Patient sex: M
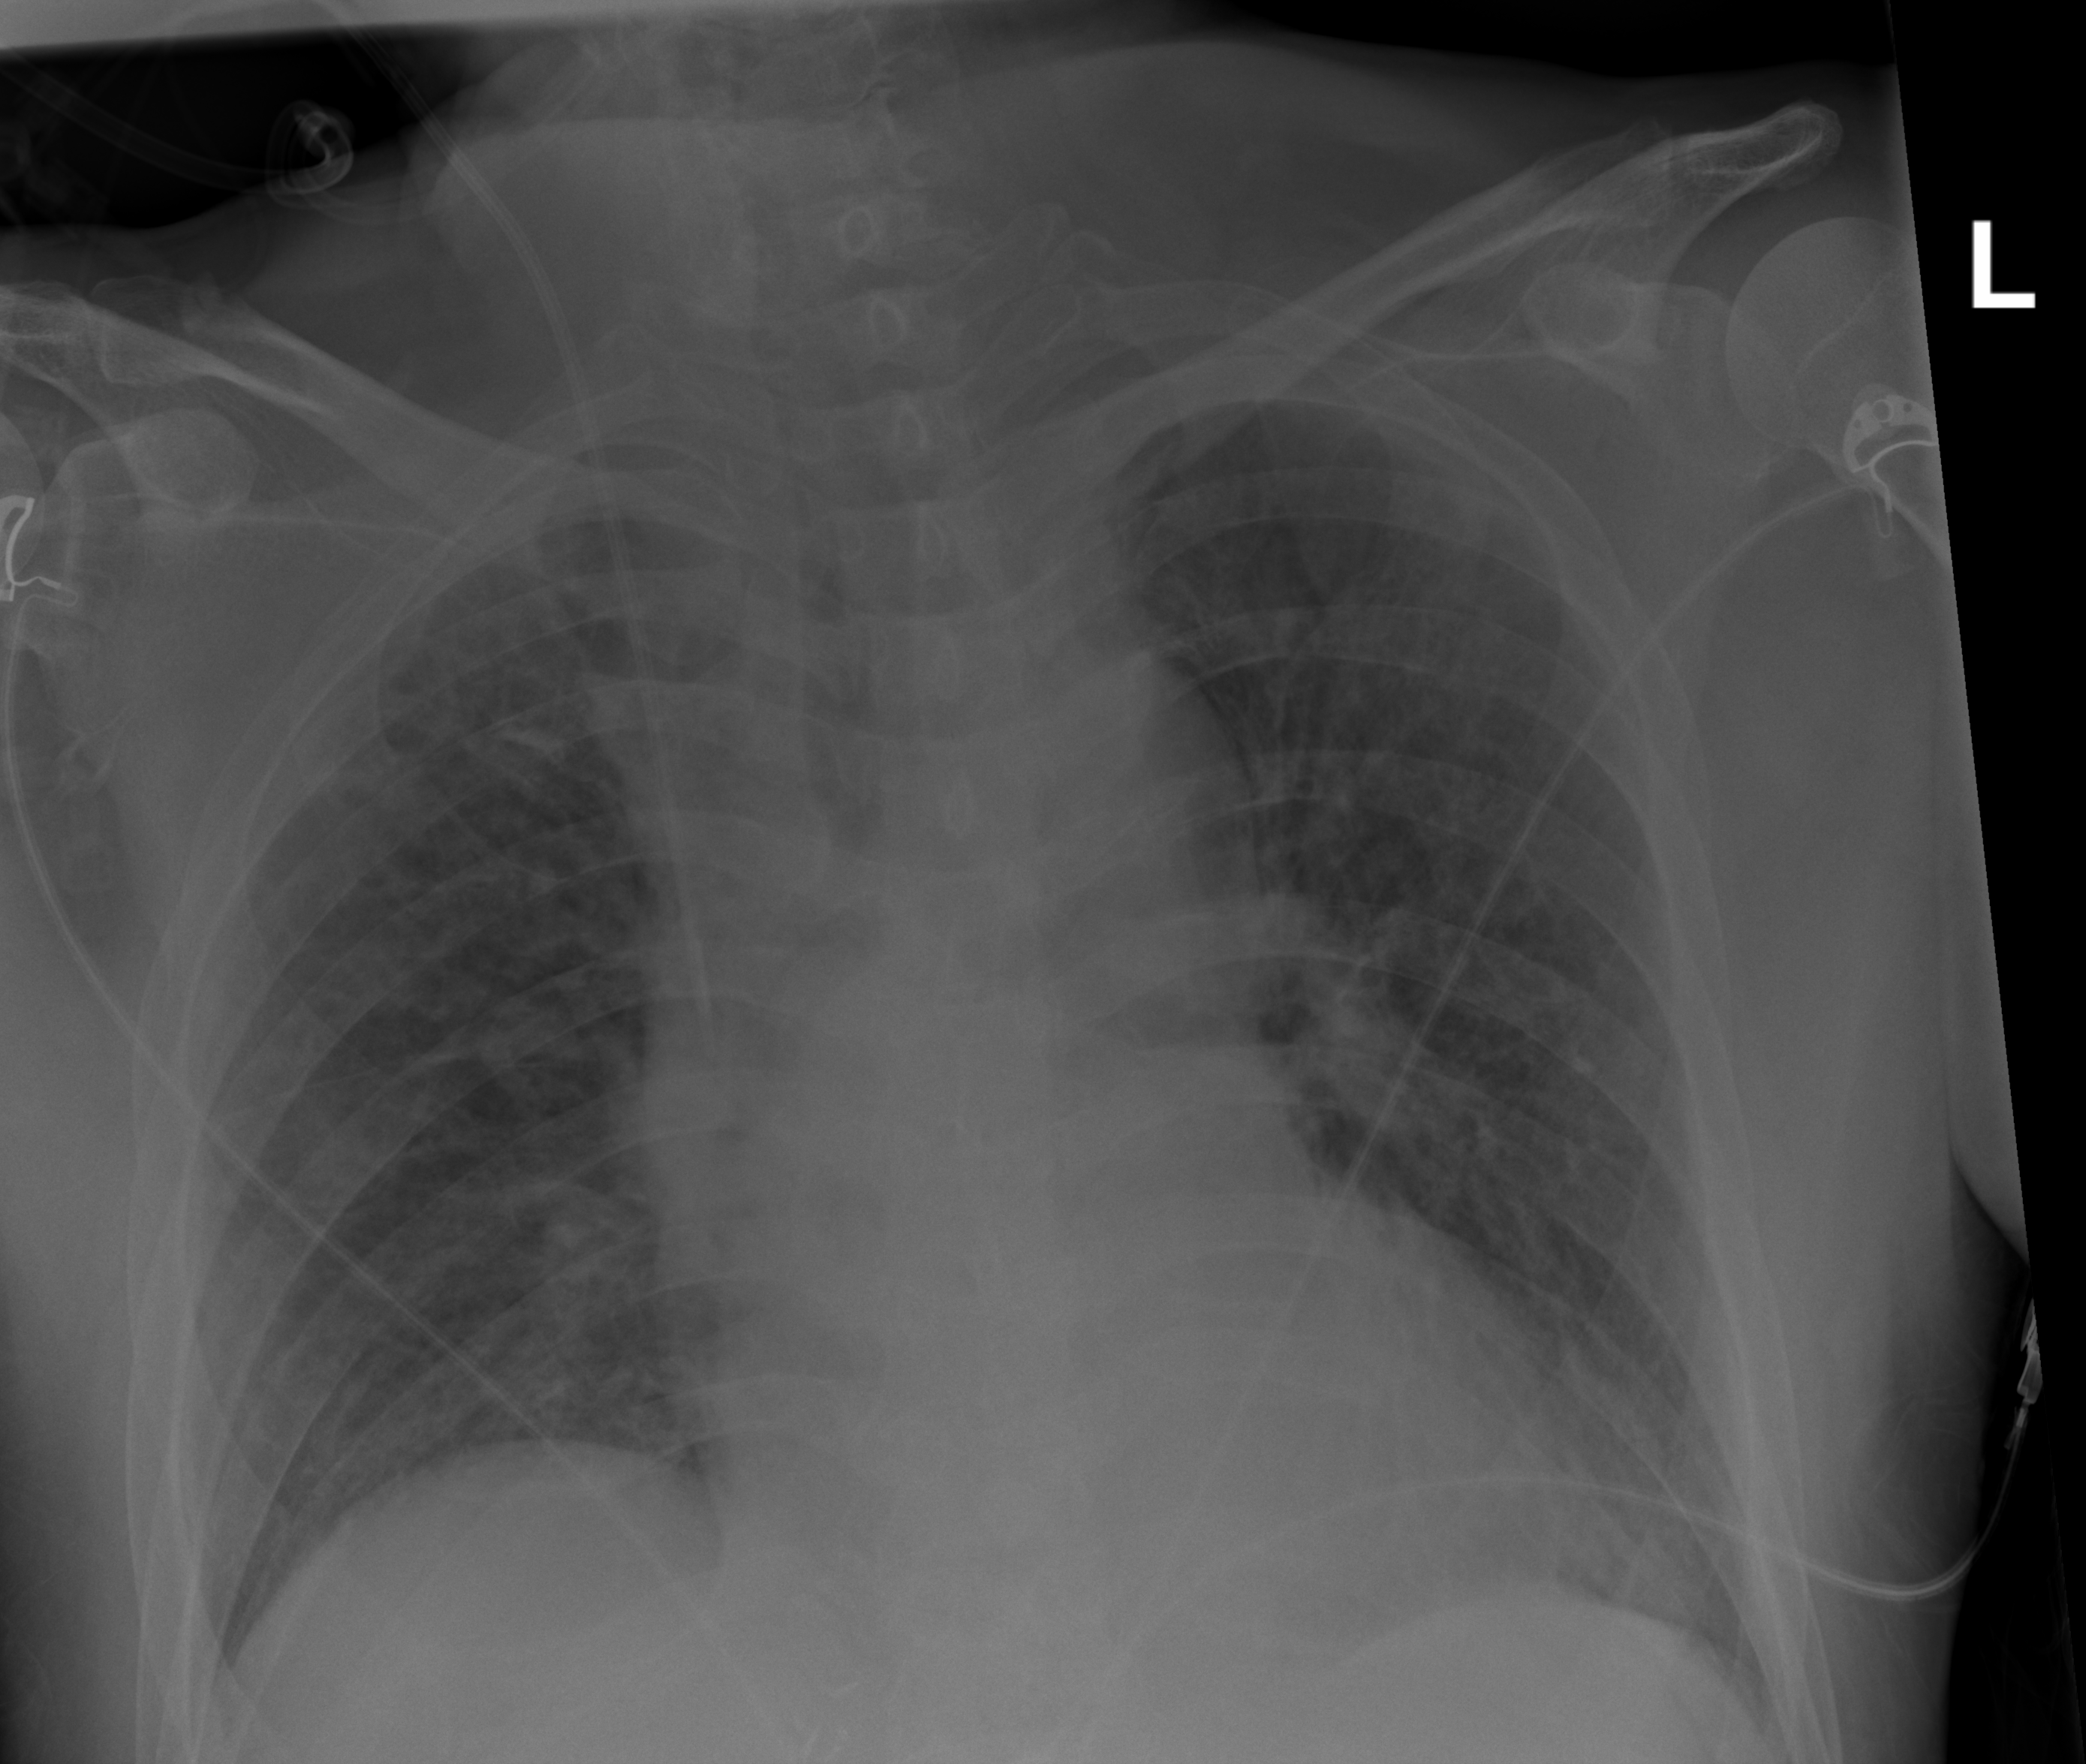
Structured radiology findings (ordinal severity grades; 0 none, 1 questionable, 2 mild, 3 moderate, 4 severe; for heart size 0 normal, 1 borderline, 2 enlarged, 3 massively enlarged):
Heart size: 1
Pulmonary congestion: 2
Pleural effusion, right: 0
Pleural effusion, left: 0
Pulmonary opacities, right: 0
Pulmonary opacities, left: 0
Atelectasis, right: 2
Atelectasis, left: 2